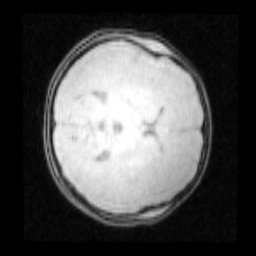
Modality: PDw
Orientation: axial
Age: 17
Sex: female
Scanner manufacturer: siemens
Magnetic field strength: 3 T
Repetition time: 0.25 s
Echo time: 0.00103 s